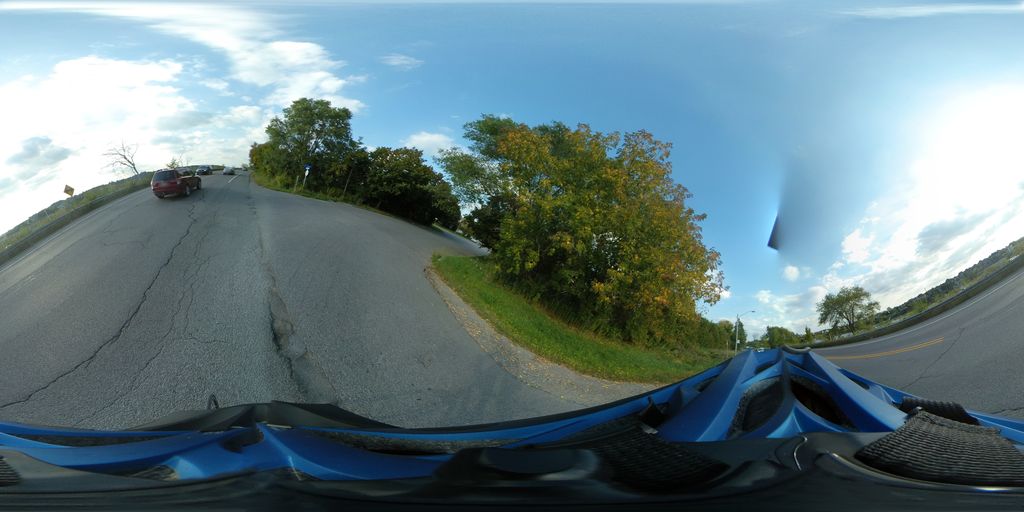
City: ottawa-gatineau